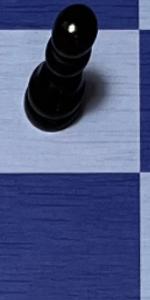
Label: Empty